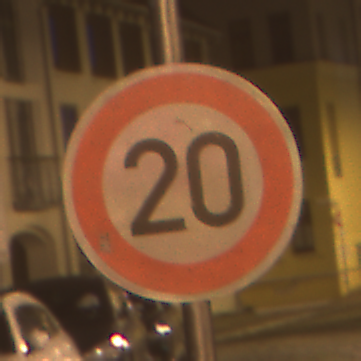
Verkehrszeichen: Geschwindigkeit20
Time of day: Night
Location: Outdoor (Urban)
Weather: Clear
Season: NotSpecified
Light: Artificial